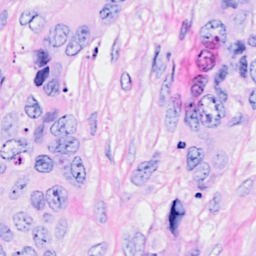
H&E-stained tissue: Breast